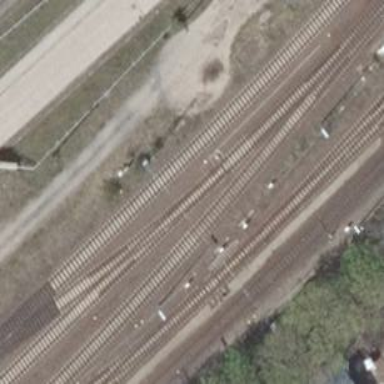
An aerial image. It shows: Railway switch.